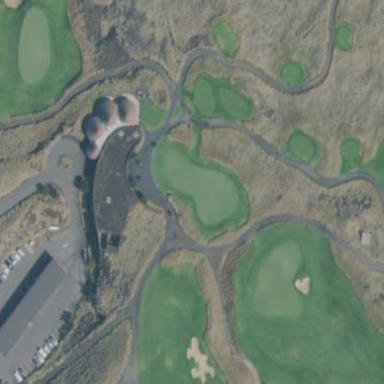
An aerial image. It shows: Area with grass used as rough in golf course.